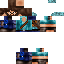
A female human skin with medium skin, wearing brown long hair dressed in a blue hoodie and blue pants, featuring a closed mouth.